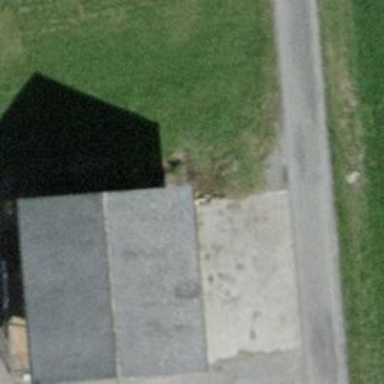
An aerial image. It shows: Shed.